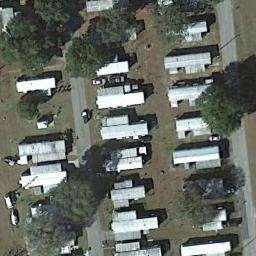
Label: mobile_home_park